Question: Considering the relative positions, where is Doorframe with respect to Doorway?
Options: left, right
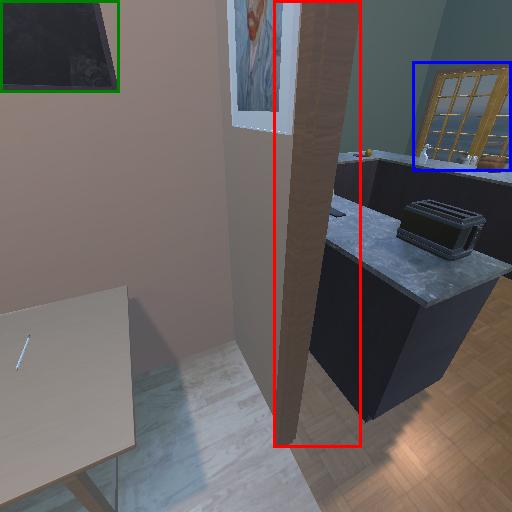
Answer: left